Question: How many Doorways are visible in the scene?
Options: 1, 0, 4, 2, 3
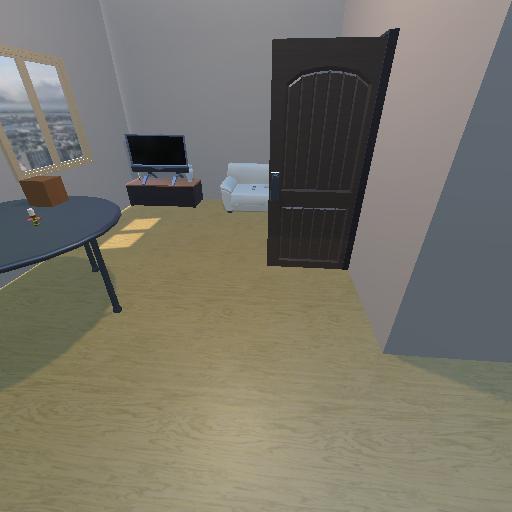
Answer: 1